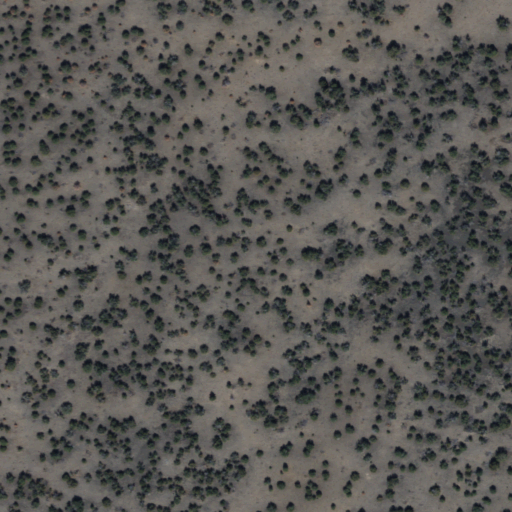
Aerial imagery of mountain in Arizona named Deadman Mesa containing evergreen forest and shrub